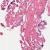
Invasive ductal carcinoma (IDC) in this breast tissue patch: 0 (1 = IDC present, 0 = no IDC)